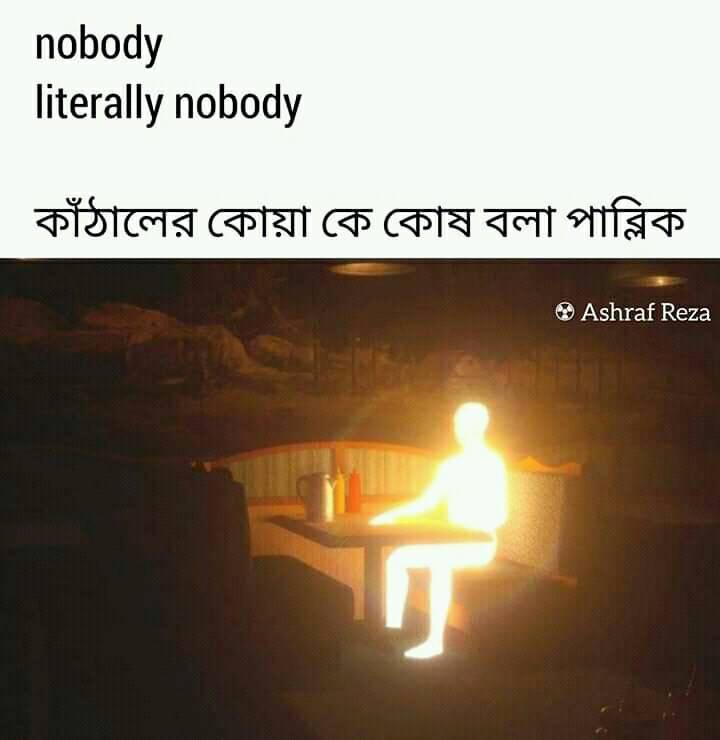
Caption: nobody literally nobody    কাঁঠালের কোয়া কে কোষ বলা পাব্লিক
Label: hate